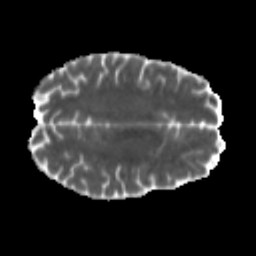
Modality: MD
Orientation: axial
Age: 46
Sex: male
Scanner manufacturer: siemens
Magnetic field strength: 3 T
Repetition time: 5.5 s
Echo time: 0.101 s